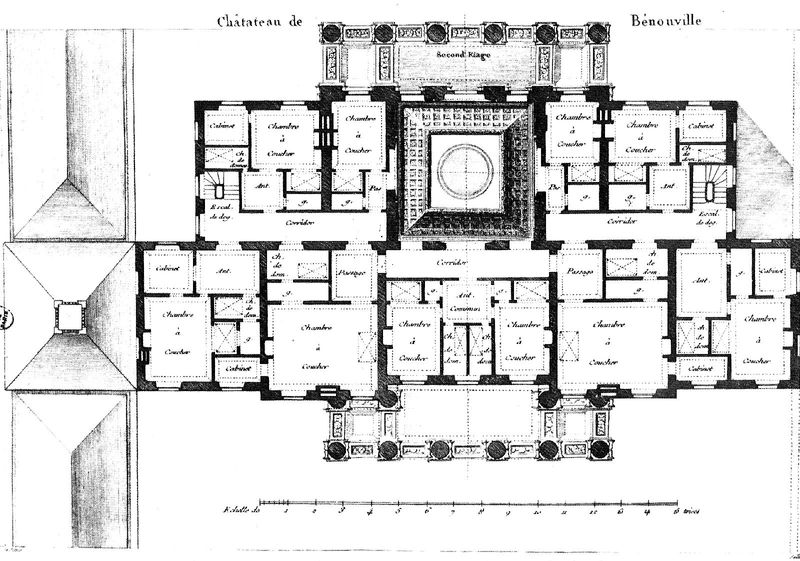
Titel: Schloss Bénouville
Künstler: Claude Nicolas Ledoux
Standort: Calvados, Schloss Bénouville (EU - F - Basse-Normandie)
Schlagwörter: fenster, säulen, zeichnung, zimmer, dach, gebäude, haus, schloss, architektur, barock, türen, hof, symmetrie, aufsicht, eingang, innenhof, räume, mauern, plan, chateau, grundriss, bauwerk, aufbau, maßstab, chambre, rotunde, kammern, erster stock, zweiter stock, plam, enfilat